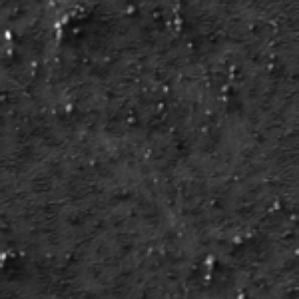
Label: frost